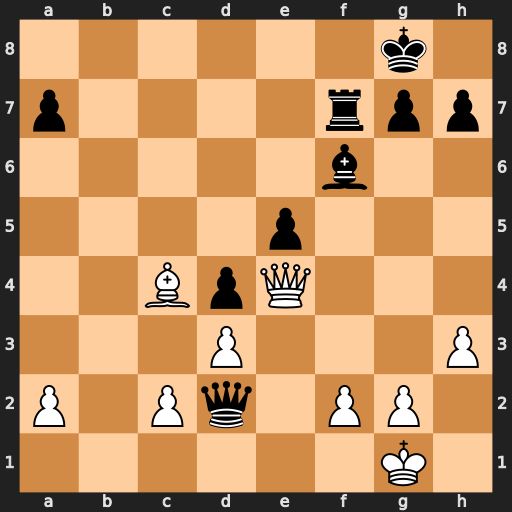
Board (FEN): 6k1/p4rpp/5b2/4p3/2BpQ3/3P3P/P1Pq1PP1/6K1
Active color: w
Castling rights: -
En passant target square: -
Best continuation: Qa8+ Bd8 Qxd8#